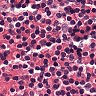
Metastatic tissue present: no